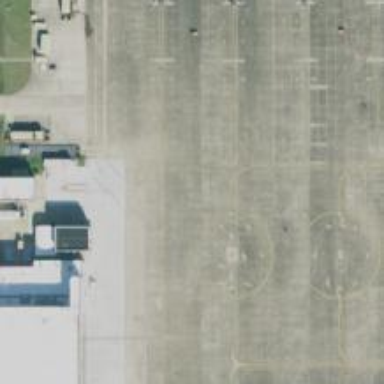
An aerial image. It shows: Image of helipad at airport.